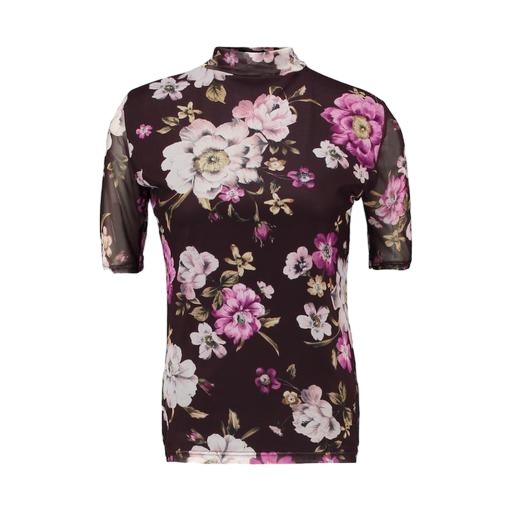
multicolor floral-print t-shirt only macy, multicolor nly floral print shirt, black petite printed mock-neck top only macy, white background